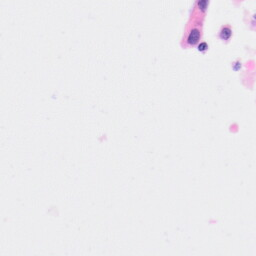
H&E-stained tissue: Kidney